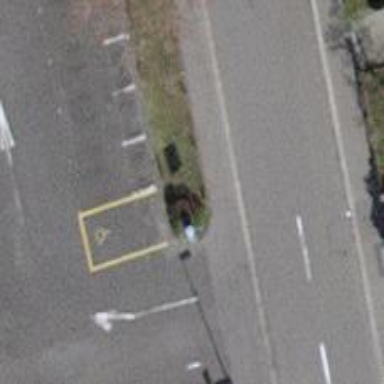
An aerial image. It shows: Charging station.